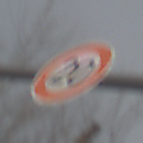
Verkehrszeichen: Geschwindigkeit20
Umgebung: Outdoor, Nature
Tageszeit: MorningAfternoon
Wetter: PartlyCloudy
Licht: Natural
Jahreszeit: Winter
Kontrast: MediumContrast